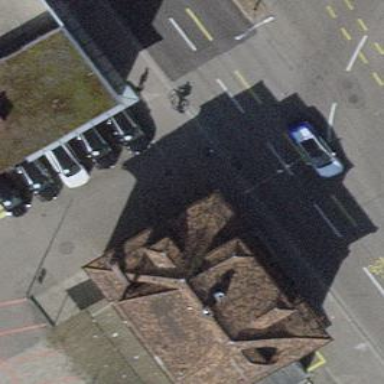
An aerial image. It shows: Building that houses restaurant.